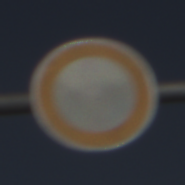
Verkehrszeichen: VerbotFahrzeugeAllerArt
Umgebung: Outdoor, Nature
Tageszeit: MorningAfternoon
Wetter: PartlyCloudy
Licht: Natural
Jahreszeit: NotSpecified
Kontrast: HighContrast